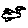
Label: bird